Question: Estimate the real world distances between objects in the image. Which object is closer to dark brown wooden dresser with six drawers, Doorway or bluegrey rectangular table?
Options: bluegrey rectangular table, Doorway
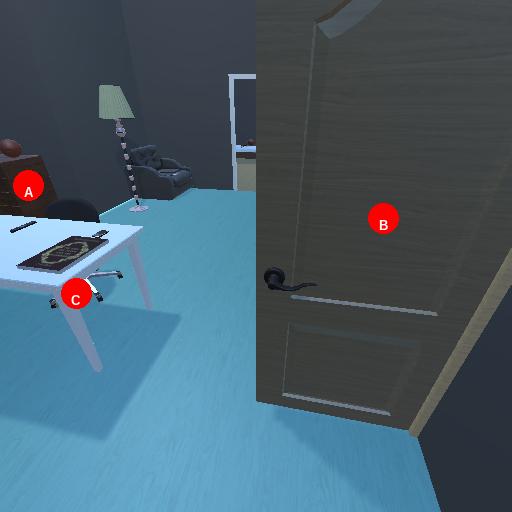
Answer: bluegrey rectangular table